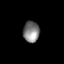
Tissue: lung
Cell type: Epithelial cells
Senescence score: 0.1906
Nuclear area (px): 336
Mean DAPI intensity: 126.521